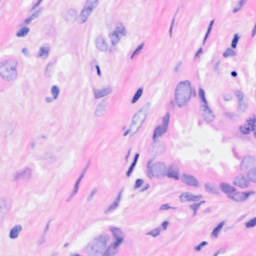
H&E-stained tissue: Breast